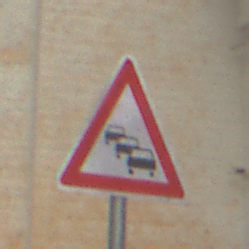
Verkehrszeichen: Stau
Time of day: MorningAfternoon
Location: Outdoor (Nature)
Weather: PartlyCloudy
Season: Autumn
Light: Natural